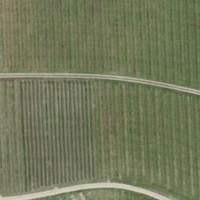
EUNIS habitat code: 40
Species observed at this site:
Cantharis rustica
Gryllus campestris
Trifolium repens